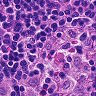
Metastatic tissue present: no